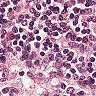
Metastatic tissue present: no